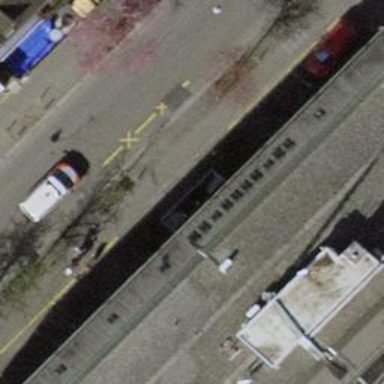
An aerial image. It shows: Bicycle parking facility.